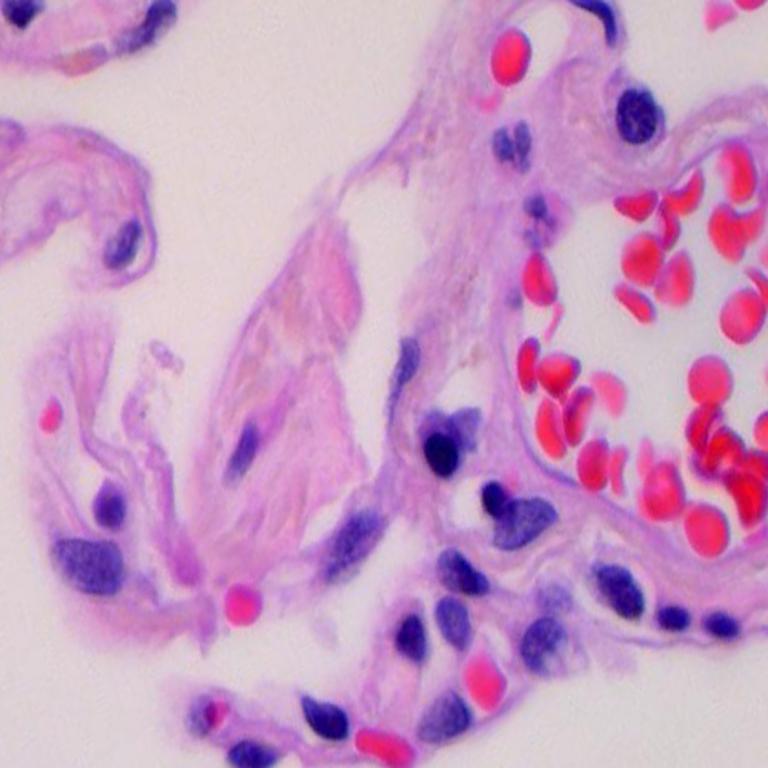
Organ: lung
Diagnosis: benign